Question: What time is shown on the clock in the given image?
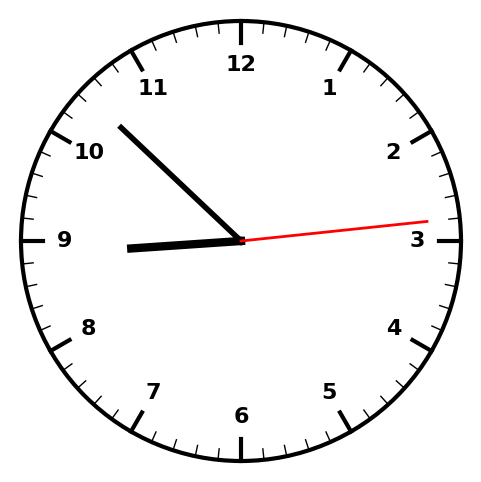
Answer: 08:52:14